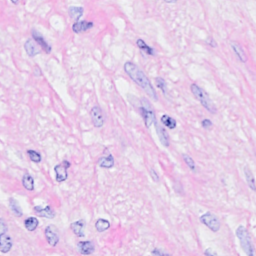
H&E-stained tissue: Breast